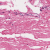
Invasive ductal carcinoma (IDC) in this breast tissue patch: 0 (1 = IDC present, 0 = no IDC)